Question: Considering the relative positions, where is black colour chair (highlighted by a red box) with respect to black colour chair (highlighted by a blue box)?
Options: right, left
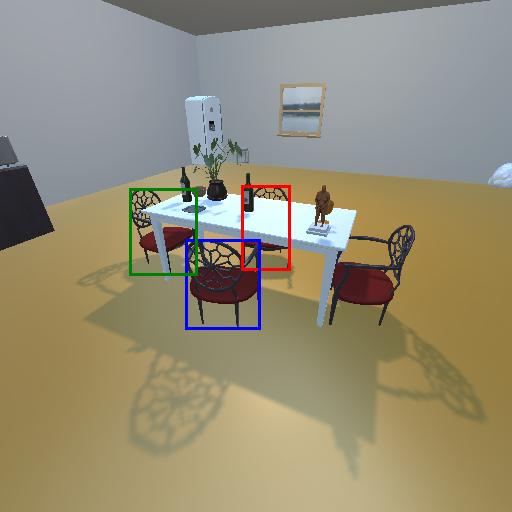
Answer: right